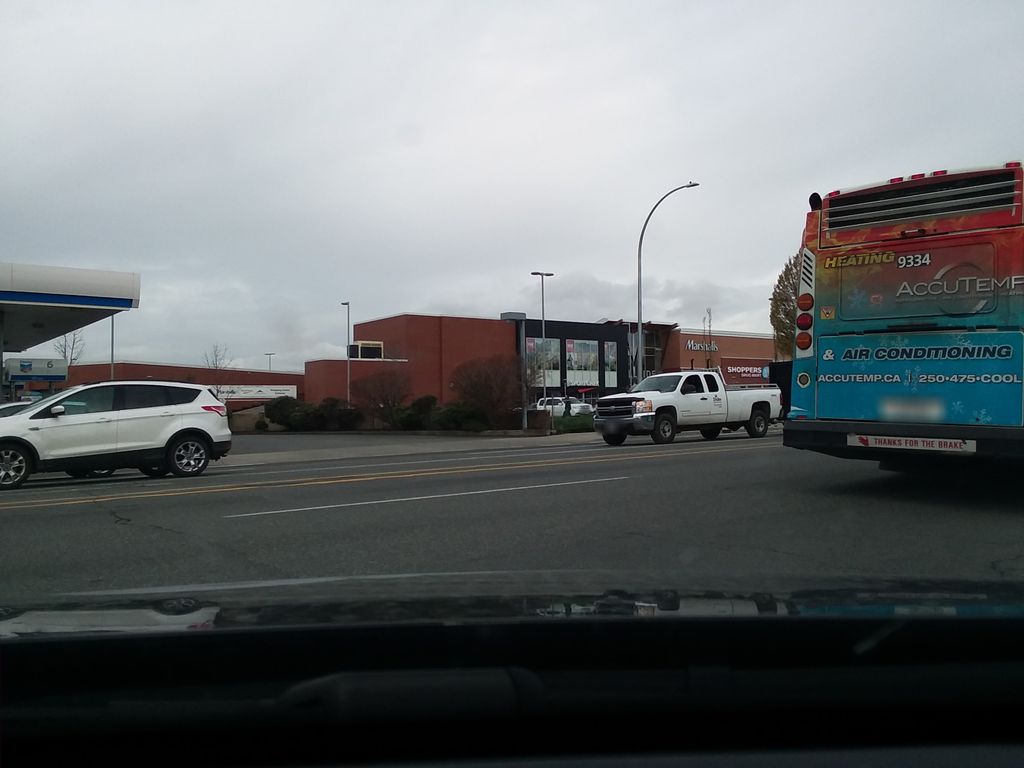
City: victoria